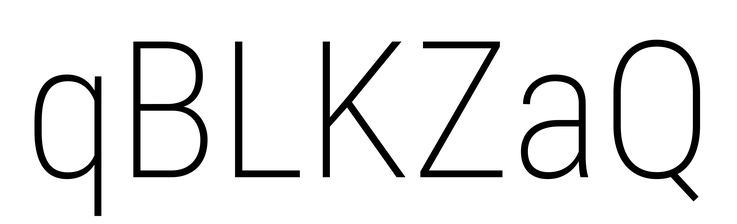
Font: Roboto_Condensed_ExtraLight